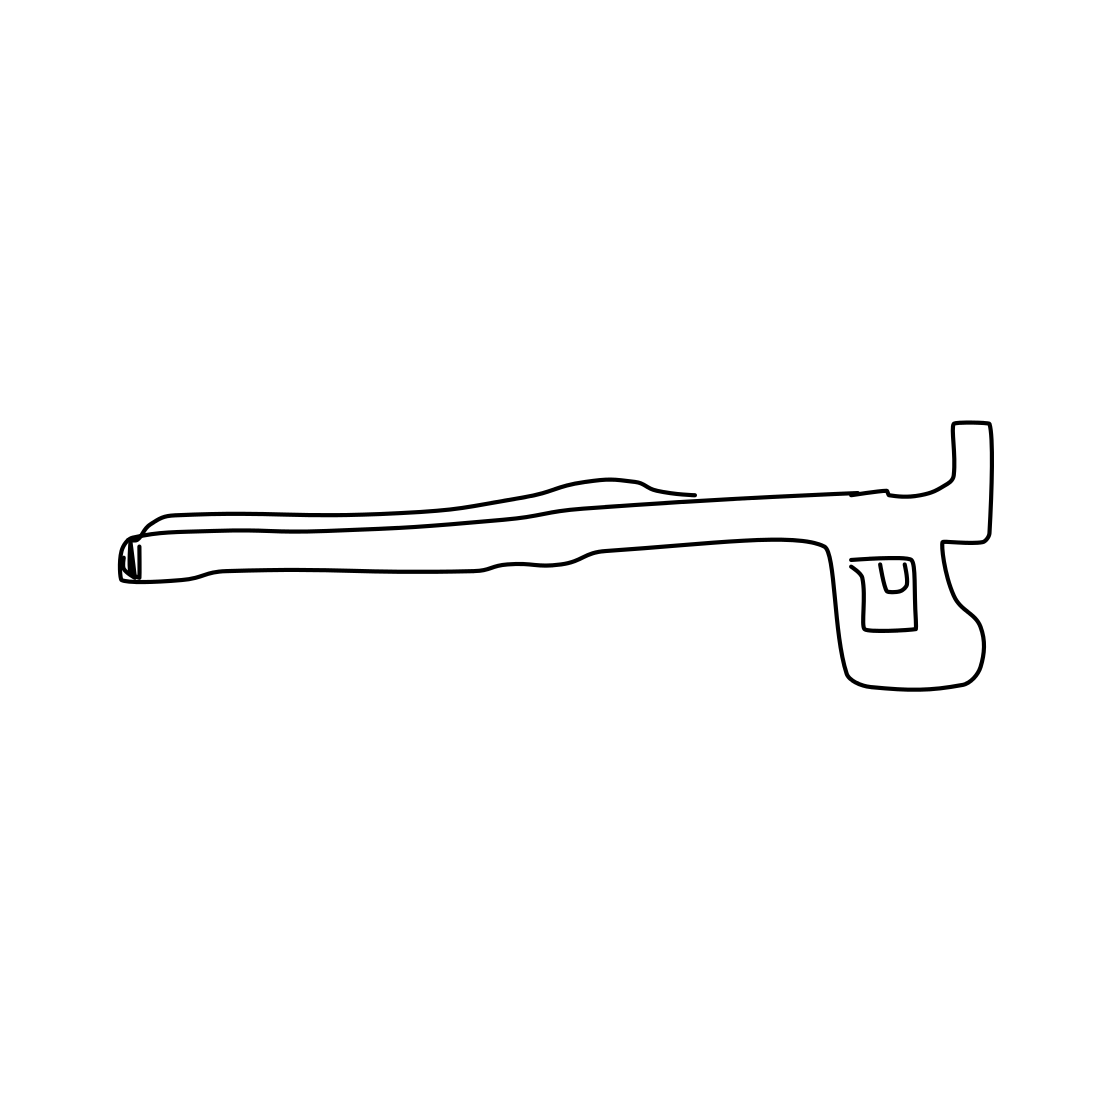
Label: rifle